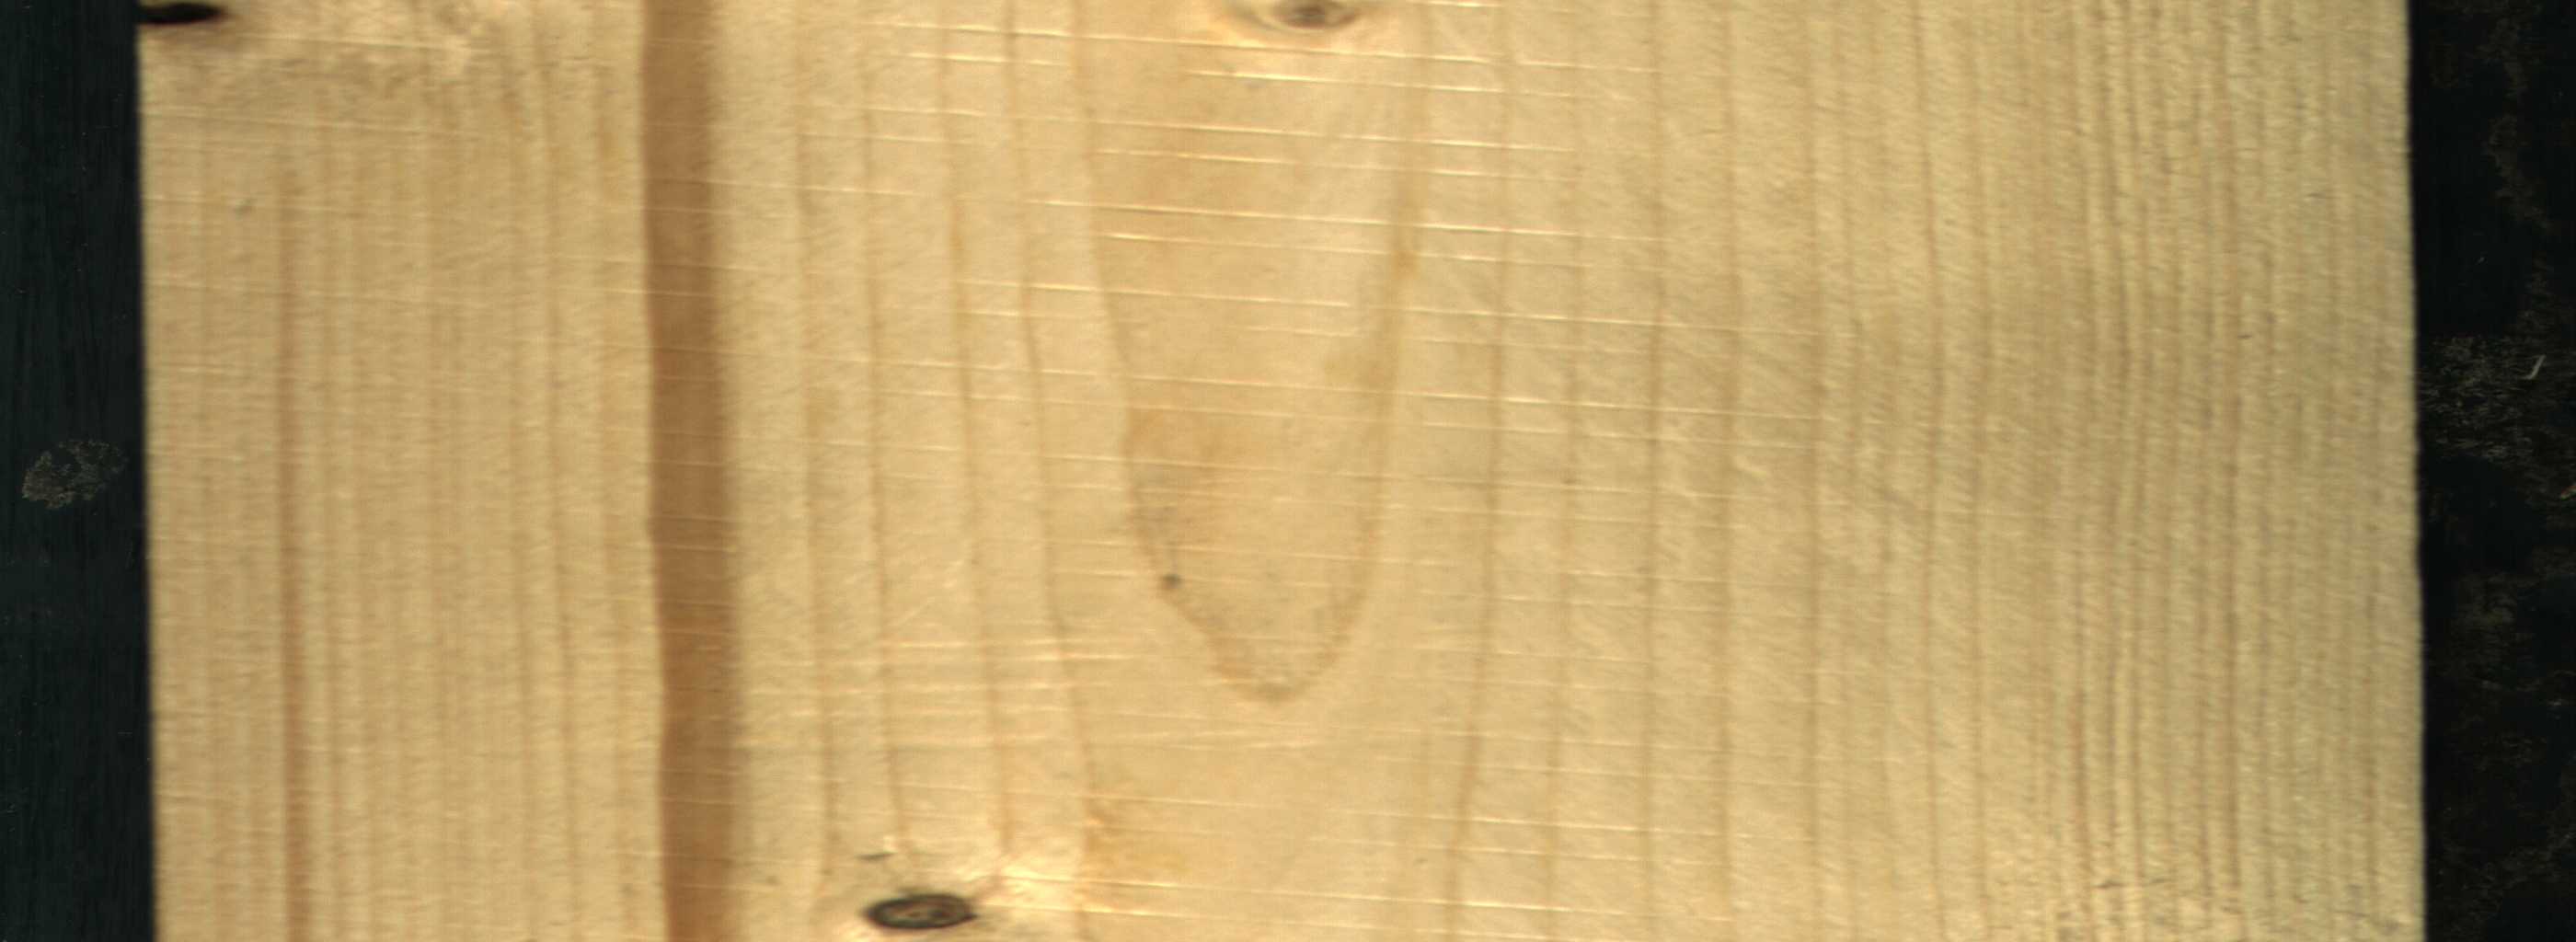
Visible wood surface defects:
Quartzity
Dead_Knot
Dead_Knot
Live_Knot